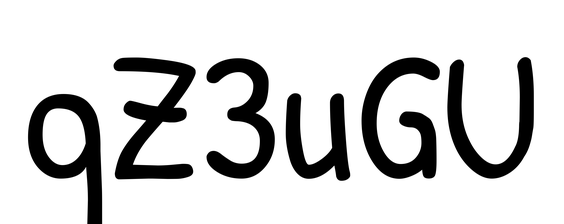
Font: PatrickHand-Regular